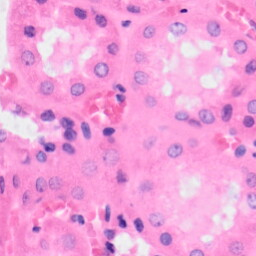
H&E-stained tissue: Kidney